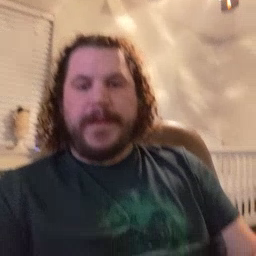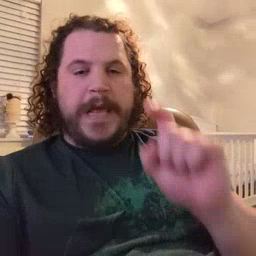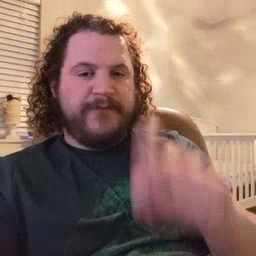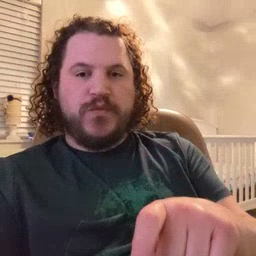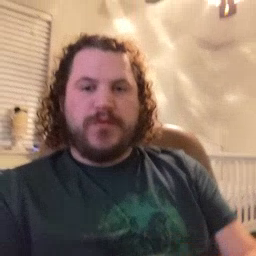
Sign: haveto